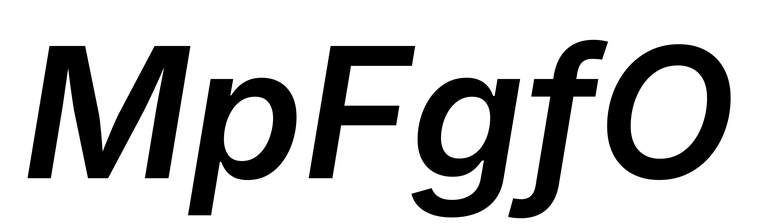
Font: Inter-Italic_SemiBold_Italic